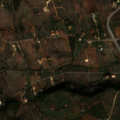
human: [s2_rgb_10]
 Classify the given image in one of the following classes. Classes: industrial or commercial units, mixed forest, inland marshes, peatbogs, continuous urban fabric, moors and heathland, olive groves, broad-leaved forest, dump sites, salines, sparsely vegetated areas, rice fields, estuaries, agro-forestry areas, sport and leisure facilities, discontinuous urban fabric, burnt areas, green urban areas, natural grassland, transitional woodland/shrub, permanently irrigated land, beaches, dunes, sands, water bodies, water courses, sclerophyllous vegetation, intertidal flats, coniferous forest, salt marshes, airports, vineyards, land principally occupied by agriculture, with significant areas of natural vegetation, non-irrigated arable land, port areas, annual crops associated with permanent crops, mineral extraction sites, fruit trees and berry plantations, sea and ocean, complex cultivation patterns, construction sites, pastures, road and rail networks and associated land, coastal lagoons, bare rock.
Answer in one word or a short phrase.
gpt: annual crops associated with permanent crops, complex cultivation patterns, land principally occupied by agriculture, with significant areas of natural vegetation, broad-leaved forest